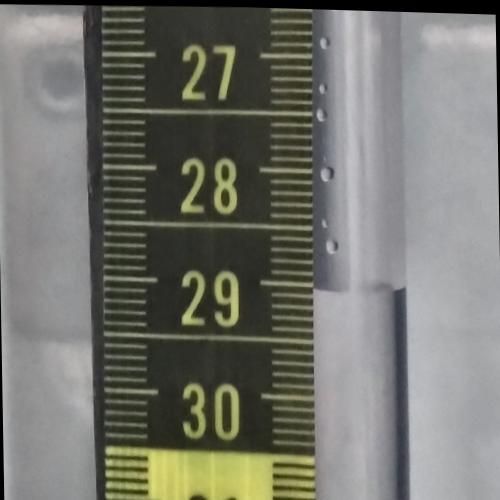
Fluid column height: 29.0 cm